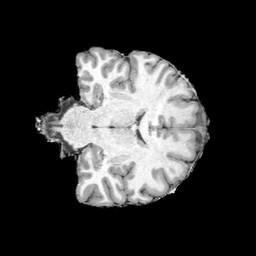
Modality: UNIT1
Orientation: coronal